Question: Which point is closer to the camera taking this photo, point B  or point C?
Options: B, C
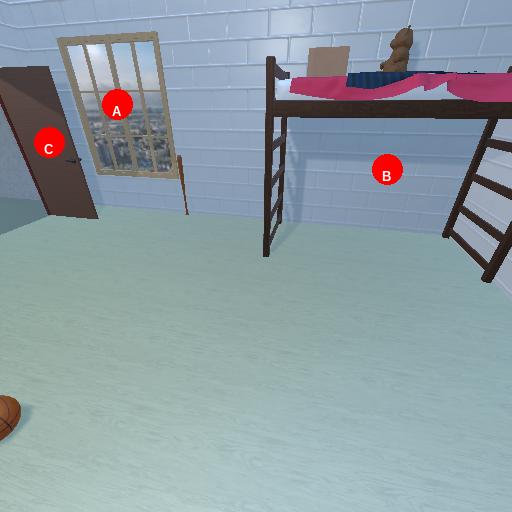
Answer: B